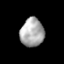
Tissue: prostate
Cell type: Epithelial cells
Senescence score: 0.3505
Nuclear area (px): 659
Mean DAPI intensity: 170.496